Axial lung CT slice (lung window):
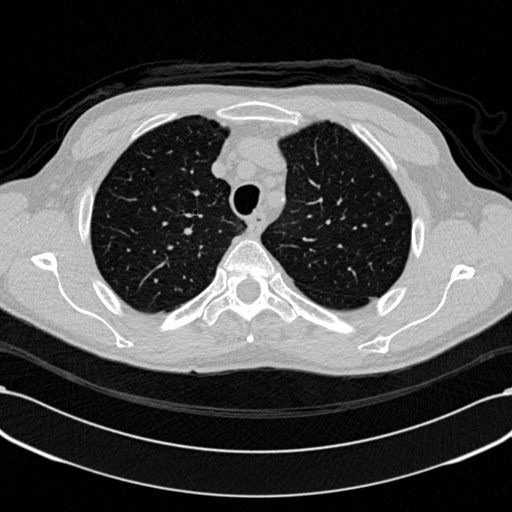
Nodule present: no